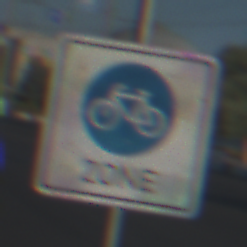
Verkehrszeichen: BeginnFahrradzone
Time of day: MorningAfternoon
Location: Outdoor (Urban)
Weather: Clear
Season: NotSpecified
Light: Natural